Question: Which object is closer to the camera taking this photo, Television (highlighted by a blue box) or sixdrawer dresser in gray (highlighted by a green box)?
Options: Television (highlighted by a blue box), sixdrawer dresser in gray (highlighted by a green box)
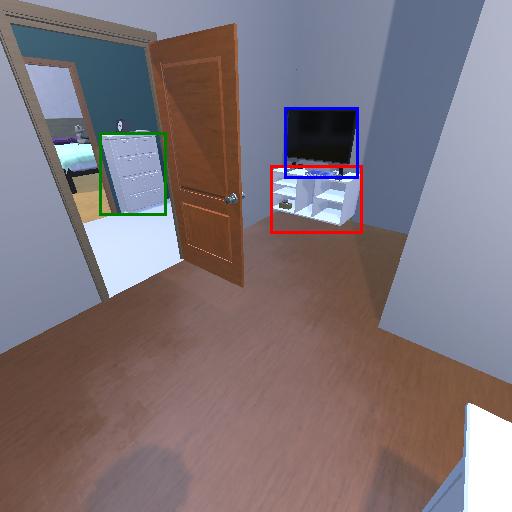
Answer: Television (highlighted by a blue box)